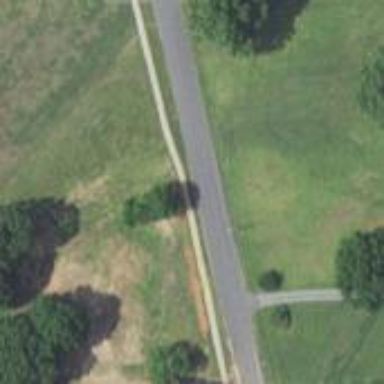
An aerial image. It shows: Unclassified road with asphalt surface. There is sidewalk on the left.